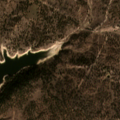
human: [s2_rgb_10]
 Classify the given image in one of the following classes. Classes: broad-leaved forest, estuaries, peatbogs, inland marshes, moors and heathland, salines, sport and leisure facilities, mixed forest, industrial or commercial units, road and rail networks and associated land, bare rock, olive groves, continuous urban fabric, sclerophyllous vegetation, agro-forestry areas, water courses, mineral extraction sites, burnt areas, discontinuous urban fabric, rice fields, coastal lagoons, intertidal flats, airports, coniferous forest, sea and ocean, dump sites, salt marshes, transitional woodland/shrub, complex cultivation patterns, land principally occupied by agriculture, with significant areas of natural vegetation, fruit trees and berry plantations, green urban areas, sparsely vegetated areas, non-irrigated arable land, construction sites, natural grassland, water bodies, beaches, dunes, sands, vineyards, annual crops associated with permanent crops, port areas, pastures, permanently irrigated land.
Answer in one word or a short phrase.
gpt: agro-forestry areas, broad-leaved forest, water bodies